Field crop: tomato
Growth stage: 1
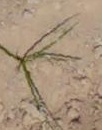
Species: cyperus